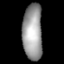
Tissue: lung
Cell type: Epithelial cells
Senescence score: 0.2201
Nuclear area (px): 1083
Mean DAPI intensity: 155.777